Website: walmart
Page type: billing-address
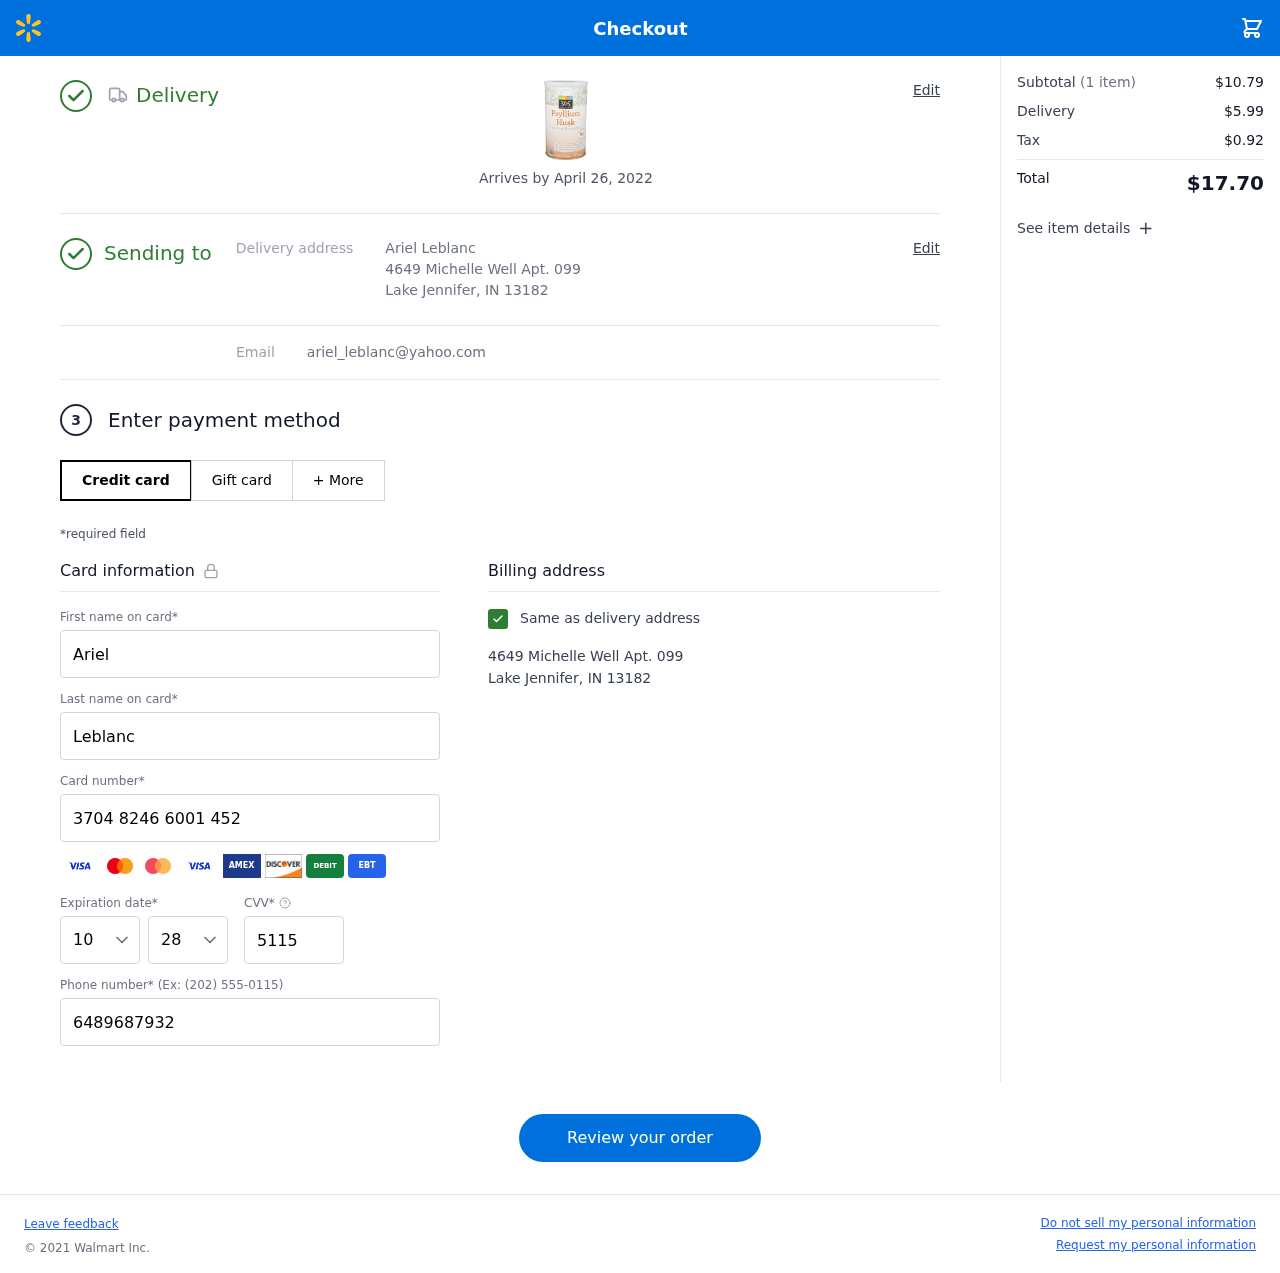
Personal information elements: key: PII_CARD_CVV
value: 5115
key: PII_CARD_EXPIRY_MONTH
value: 10
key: PII_CARD_EXPIRY_YEAR
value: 28
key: PII_CARD_NUMBER
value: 3704 8246 6001 452
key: PII_EMAIL
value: ariel_leblanc@yahoo.com
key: PII_FIRSTNAME
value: Ariel
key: PII_FULLNAME
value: Ariel Leblanc
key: PII_LASTNAME
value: Leblanc
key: PII_PHONE
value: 6489687932
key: PII_STREET
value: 4649 Michelle Well Apt. 099
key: PII_CITY_STATE_ZIP
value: Lake Jennifer, IN 13182
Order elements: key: ORDER_DELIVERY_DATE
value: Arrives by April 26, 2022
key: ORDER_NUM_ITEMS
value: (1 item)
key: ORDER_SUBTOTAL
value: $10.79
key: ORDER_SHIPPING_COST
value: $5.99
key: ORDER_TAX
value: $0.92
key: ORDER_TOTAL
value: $17.70